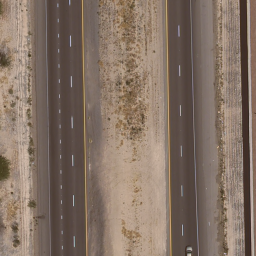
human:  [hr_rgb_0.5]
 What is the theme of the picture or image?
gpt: freeway